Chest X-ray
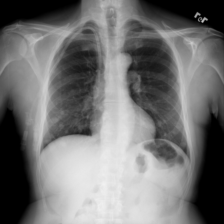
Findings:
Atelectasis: negative
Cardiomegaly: negative
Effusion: negative
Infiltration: negative
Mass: negative
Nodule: positive
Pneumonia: negative
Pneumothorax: negative
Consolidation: negative
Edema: negative
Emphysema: negative
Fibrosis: negative
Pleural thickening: negative
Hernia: negative